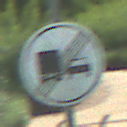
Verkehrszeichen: EndeUeberholverbotKraftfahrzeuge
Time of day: Midday
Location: Outdoor (Nature)
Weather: PartlyCloudy
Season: NotSpecified
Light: Natural